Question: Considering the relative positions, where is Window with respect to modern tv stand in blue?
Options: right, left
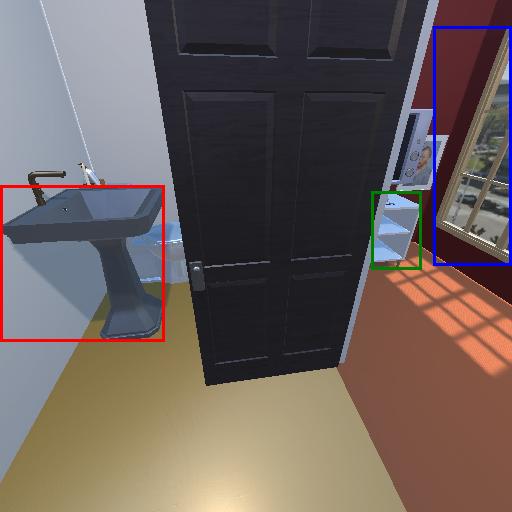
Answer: right